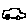
Label: car